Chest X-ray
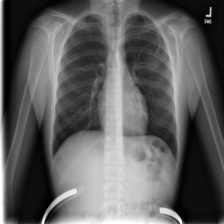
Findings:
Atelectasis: negative
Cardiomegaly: negative
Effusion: negative
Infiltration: negative
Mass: negative
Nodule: negative
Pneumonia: negative
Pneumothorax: negative
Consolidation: negative
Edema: negative
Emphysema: negative
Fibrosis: negative
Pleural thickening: negative
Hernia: negative